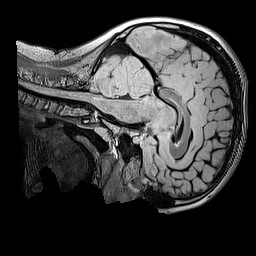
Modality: FLAIR
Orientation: sagittal
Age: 11
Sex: male
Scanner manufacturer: siemens
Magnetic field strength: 3 T
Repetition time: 5 s
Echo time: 0.388 s